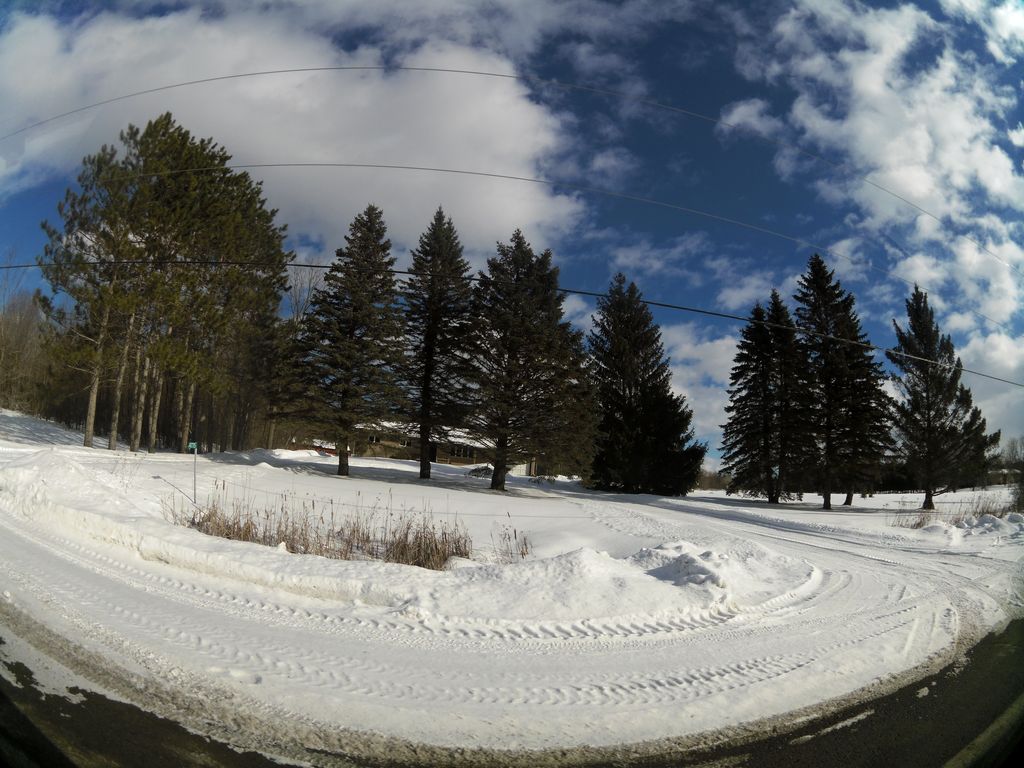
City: ottawa-gatineau